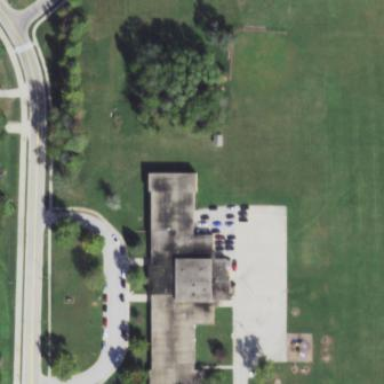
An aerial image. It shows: School.